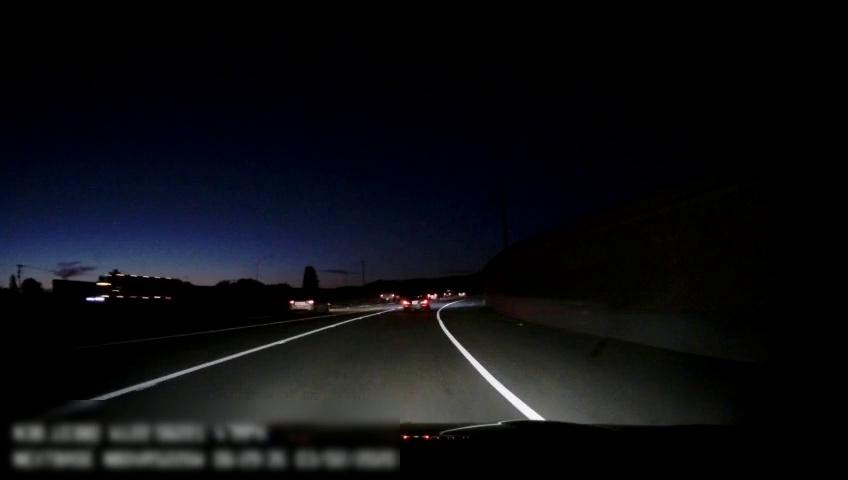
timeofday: Night
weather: Other
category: Drivable Space
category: Vehicles | Car
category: Vehicles | Car
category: Vehicles | Car
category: Vehicles | Truck
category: Vehicles | Car
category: Lanes | Current Lane
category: Lanes | Alternate Lane
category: Lanes | Alternate Lane